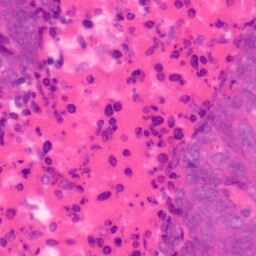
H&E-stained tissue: Colon